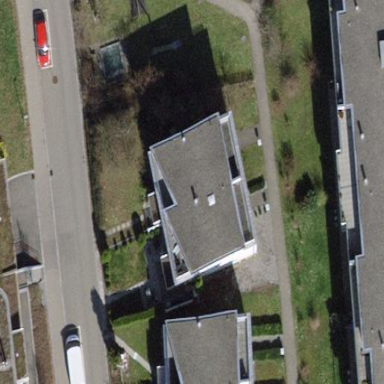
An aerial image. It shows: Terrace building.